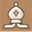
Piece: wB